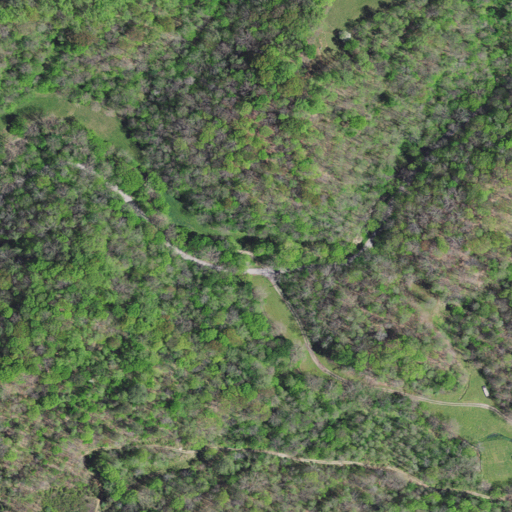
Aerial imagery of valley in Virginia named Taylor Hollow containing deciduous forest, open development, pasture, and low intensity development